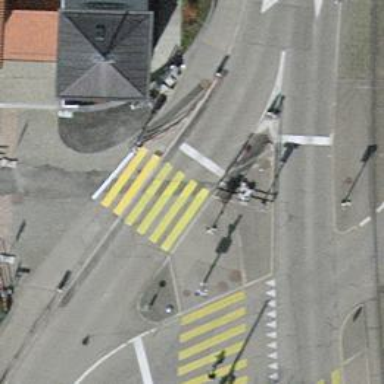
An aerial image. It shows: Bollard.